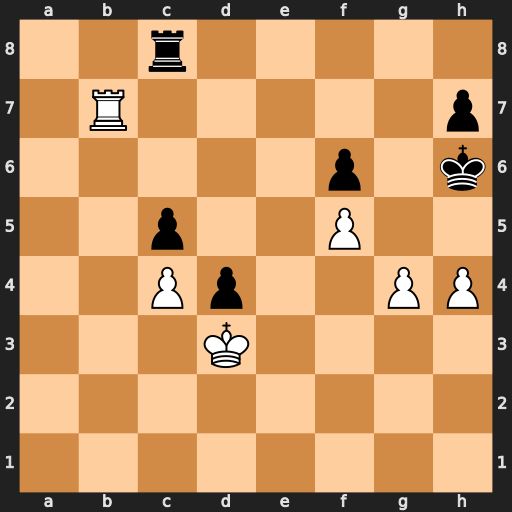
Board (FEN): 2r5/1R5p/5p1k/2p2P2/2Pp2PP/3K4/8/8
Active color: w
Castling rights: -
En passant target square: -
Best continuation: Rf7 Re8 Rxf6+